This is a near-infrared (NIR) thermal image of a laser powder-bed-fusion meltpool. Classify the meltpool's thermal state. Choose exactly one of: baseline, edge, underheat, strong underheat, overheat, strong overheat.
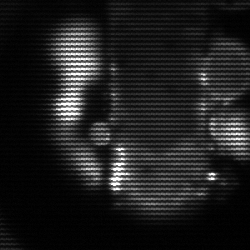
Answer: strong underheat